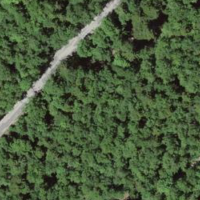
EUNIS habitat code: 41
Species observed at this site:
Plantago major